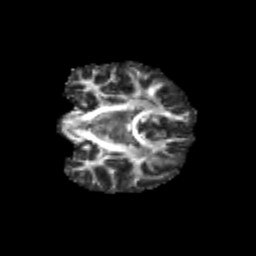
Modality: FA
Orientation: coronal
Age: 11
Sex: female
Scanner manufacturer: siemens
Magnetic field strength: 3 T
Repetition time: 3.8 s
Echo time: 0.07 s